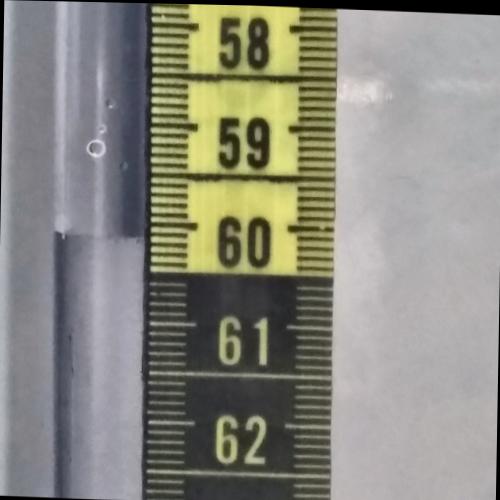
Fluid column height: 60.1 cm